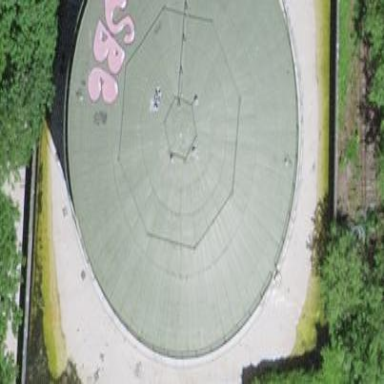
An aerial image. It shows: Building with storage tank.